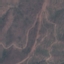
Label: HerbaceousVegetation